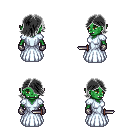
a pixel art fantasy rpg character, female body template, orc, green skin, underdress, gold greaves, gray swoop hairstyle, metal gloves, ghillies, dagger, four views (front, back, left, right), 2x2 character sprite sheet, small pixel art, hard edges, no anti-aliasing